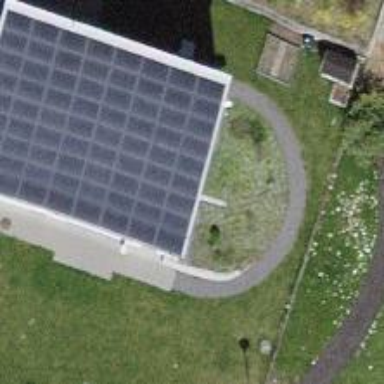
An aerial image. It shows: Solar power generator utilizing photovoltaic technology with solar photovoltaic panels.